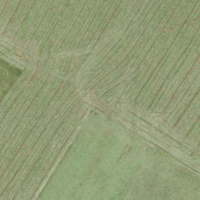
EUNIS habitat code: 52
Species observed at this site:
Parnassia palustris